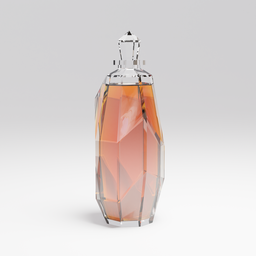
Label: tools